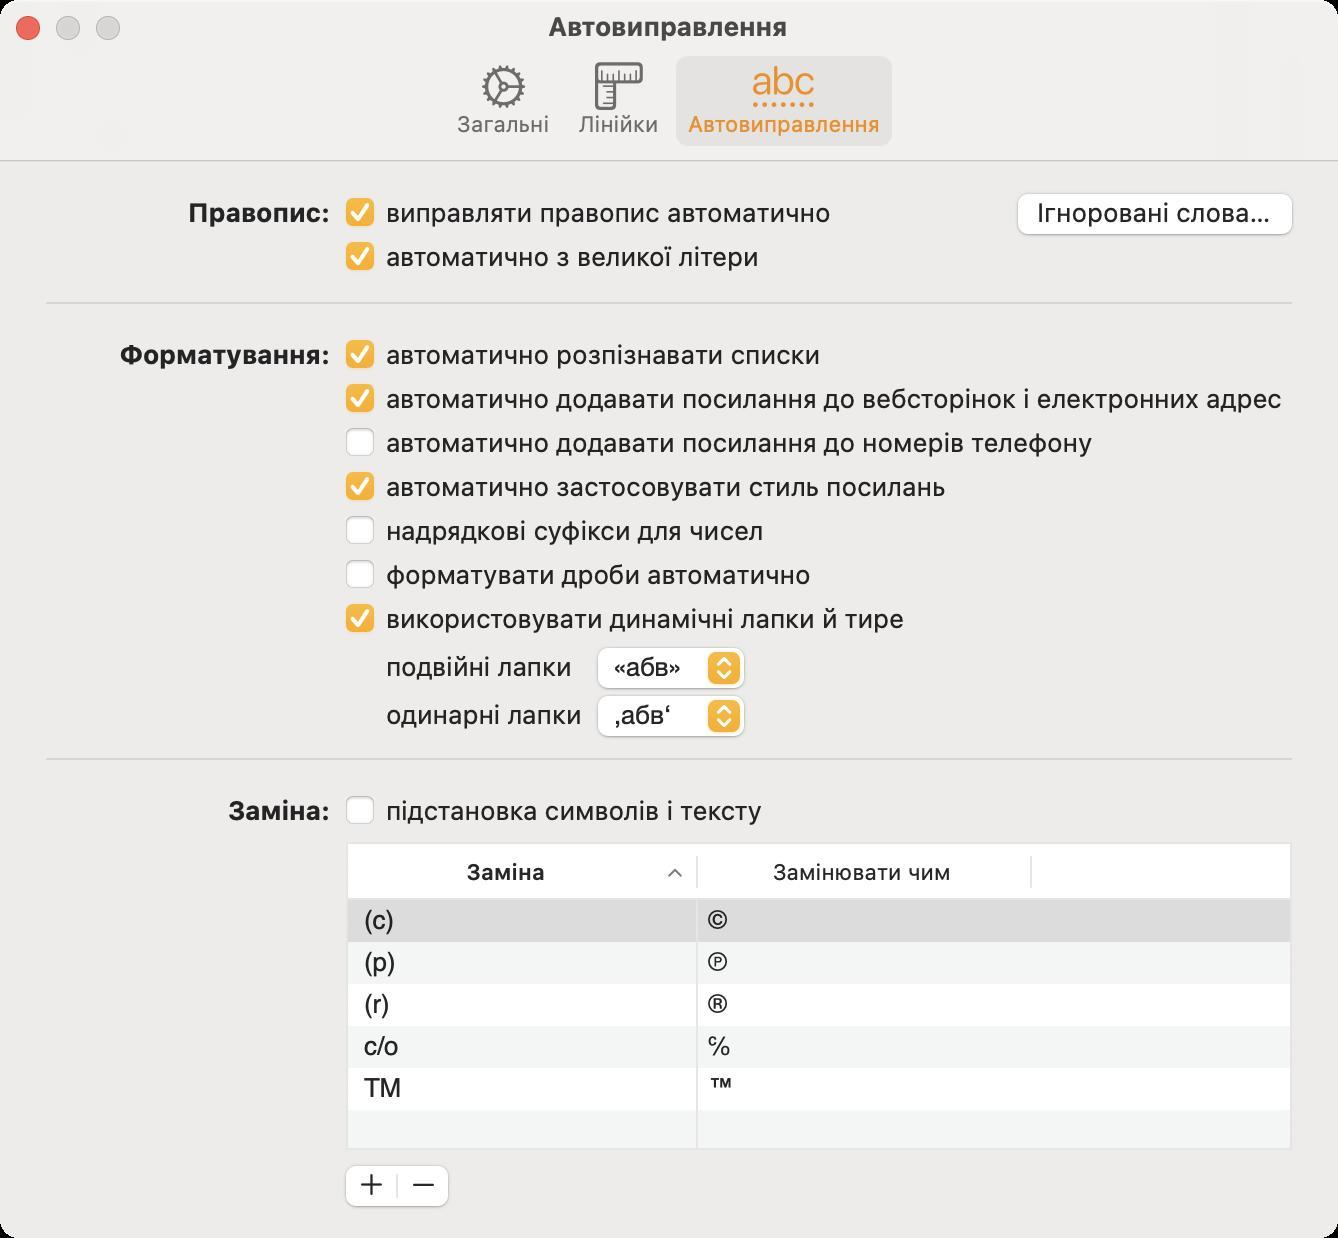
Accessibility tree:
{"name": "Автовиправлення", "role": "AXWindow", "description": null, "role_description": "діалогове вікно", "value": null, "position": "584.00;295.00", "size": "669;619", "children": [{"name": null, "role": "AXGroup", "description": null, "role_description": "група", "value": null, "position": "3.00;82.00", "size": "663;533", "children": [{"name": null, "role": "AXStaticText", "description": null, "role_description": "текст", "value": "Правопис:", "position": "21.00;98.00", "size": "146;16", "children": []}, {"name": null, "role": "AXStaticText", "description": null, "role_description": "текст", "value": "Форматування:", "position": "21.00;169.00", "size": "146;16", "children": []}, {"name": null, "role": "AXStaticText", "description": null, "role_description": "текст", "value": "Заміна:", "position": "21.00;397.00", "size": "146;16", "children": []}, {"name": "виправляти_правопис_автоматично", "role": "AXCheckBox", "description": null, "role_description": "галочка", "value": 1, "position": "171.00;97.00", "size": "249;18", "children": []}, {"name": "автоматично_з_великої_літери", "role": "AXCheckBox", "description": null, "role_description": "галочка", "value": 1, "position": "171.00;119.00", "size": "213;18", "children": []}, {"name": "автоматично_розпізнавати_списки", "role": "AXCheckBox", "description": null, "role_description": "галочка", "value": 1, "position": "171.00;168.00", "size": "244;18", "children": []}, {"name": "автоматично_додавати_посилання_до_вебсторінок_і_електронних_адрес", "role": "AXCheckBox", "description": null, "role_description": "галочка", "value": 1, "position": "171.00;190.00", "size": "475;18", "children": []}, {"name": "автоматично_додавати_посилання_до_номерів_телефону", "role": "AXCheckBox", "description": null, "role_description": "галочка", "value": 0, "position": "171.00;212.00", "size": "380;18", "children": []}, {"name": "надрядкові_суфікси_для_чисел", "role": "AXCheckBox", "description": null, "role_description": "галочка", "value": 0, "position": "171.00;256.00", "size": "215;18", "children": []}, {"name": "форматувати_дроби_автоматично", "role": "AXCheckBox", "description": null, "role_description": "галочка", "value": 0, "position": "171.00;278.00", "size": "239;18", "children": []}, {"name": "використовувати_динамічні_лапки_й_тире", "role": "AXCheckBox", "description": null, "role_description": "галочка", "value": 1, "position": "171.00;300.00", "size": "286;18", "children": []}, {"name": "підстановка_символів_і_тексту", "role": "AXCheckBox", "description": null, "role_description": "галочка", "value": 0, "position": "171.00;396.00", "size": "215;18", "children": []}, {"name": null, "role": "AXStaticText", "description": null, "role_description": "текст", "value": "подвійні лапки", "position": "191.00;325.00", "size": "102;16", "children": []}, {"name": null, "role": "AXStaticText", "description": null, "role_description": "текст", "value": "одинарні лапки", "position": "191.00;349.00", "size": "102;16", "children": []}, {"name": null, "role": "AXPopUpButton", "description": null, "role_description": "кнопка спливного меню", "value": "«абв»", "position": "296.00;323.00", "size": "80;25", "children": []}, {"name": null, "role": "AXScrollArea", "description": null, "role_description": "область прокручування", "value": null, "position": "173.00;421.00", "size": "473;154", "children": [{"name": null, "role": "AXTable", "description": null, "role_description": "таблиця", "value": null, "position": "174.00;450.00", "size": "471;124", "children": [{"name": null, "role": "AXRow", "description": null, "role_description": "рядок таблиці", "value": null, "position": "174.00;450.00", "size": "471;21", "children": [{"name": null, "role": "AXCell", "description": null, "role_description": "комірка", "value": null, "position": "180.00;450.00", "size": "166;20", "children": [{"name": null, "role": "AXTextField", "description": null, "role_description": "текстове поле", "value": "(c)", "position": "180.00;451.50", "size": "166;17", "children": []}]}, {"name": null, "role": "AXCell", "description": null, "role_description": "комірка", "value": null, "position": "352.00;450.00", "size": "158;20", "children": [{"name": null, "role": "AXTextField", "description": null, "role_description": "текстове поле", "value": "©", "position": "352.00;451.50", "size": "158;17", "children": []}]}]}, {"name": null, "role": "AXRow", "description": null, "role_description": "рядок таблиці", "value": null, "position": "174.00;471.00", "size": "471;21", "children": [{"name": null, "role": "AXCell", "description": null, "role_description": "комірка", "value": null, "position": "180.00;471.00", "size": "166;20", "children": [{"name": null, "role": "AXTextField", "description": null, "role_description": "текстове поле", "value": "(p)", "position": "180.00;472.50", "size": "166;17", "children": []}]}, {"name": null, "role": "AXCell", "description": null, "role_description": "комірка", "value": null, "position": "352.00;471.00", "size": "158;20", "children": [{"name": null, "role": "AXTextField", "description": null, "role_description": "текстове поле", "value": "℗", "position": "352.00;472.50", "size": "158;17", "children": []}]}]}, {"name": null, "role": "AXRow", "description": null, "role_description": "рядок таблиці", "value": null, "position": "174.00;492.00", "size": "471;21", "children": [{"name": null, "role": "AXCell", "description": null, "role_description": "комірка", "value": null, "position": "180.00;492.00", "size": "166;20", "children": [{"name": null, "role": "AXTextField", "description": null, "role_description": "текстове поле", "value": "(r)", "position": "180.00;493.50", "size": "166;17", "children": []}]}, {"name": null, "role": "AXCell", "description": null, "role_description": "комірка", "value": null, "position": "352.00;492.00", "size": "158;20", "children": [{"name": null, "role": "AXTextField", "description": null, "role_description": "текстове поле", "value": "®", "position": "352.00;493.50", "size": "158;17", "children": []}]}]}, {"name": null, "role": "AXRow", "description": null, "role_description": "рядок таблиці", "value": null, "position": "174.00;513.00", "size": "471;21", "children": [{"name": null, "role": "AXCell", "description": null, "role_description": "комірка", "value": null, "position": "180.00;513.00", "size": "166;20", "children": [{"name": null, "role": "AXTextField", "description": null, "role_description": "текстове поле", "value": "c/o", "position": "180.00;514.50", "size": "166;17", "children": []}]}, {"name": null, "role": "AXCell", "description": null, "role_description": "комірка", "value": null, "position": "352.00;513.00", "size": "158;20", "children": [{"name": null, "role": "AXTextField", "description": null, "role_description": "текстове поле", "value": "℅", "position": "352.00;514.50", "size": "158;17", "children": []}]}]}, {"name": null, "role": "AXRow", "description": null, "role_description": "рядок таблиці", "value": null, "position": "174.00;534.00", "size": "471;21", "children": [{"name": null, "role": "AXCell", "description": null, "role_description": "комірка", "value": null, "position": "180.00;534.00", "size": "166;20", "children": [{"name": null, "role": "AXTextField", "description": null, "role_description": "текстове поле", "value": "TM", "position": "180.00;535.50", "size": "166;17", "children": []}]}, {"name": null, "role": "AXCell", "description": null, "role_description": "комірка", "value": null, "position": "352.00;534.00", "size": "158;20", "children": [{"name": null, "role": "AXTextField", "description": null, "role_description": "текстове поле", "value": "™", "position": "352.00;535.50", "size": "158;17", "children": []}]}]}, {"name": null, "role": "AXColumn", "description": null, "role_description": "стовпчик", "value": null, "position": "174.00;450.00", "size": "175;124", "children": []}, {"name": null, "role": "AXColumn", "description": null, "role_description": "стовпчик", "value": null, "position": "349.00;450.00", "size": "167;124", "children": []}, {"name": null, "role": "AXGroup", "description": null, "role_description": "група", "value": null, "position": "174.00;422.00", "size": "471;28", "children": [{"name": "Заміна", "role": "AXButton", "description": null, "role_description": "кнопка сортування", "value": null, "position": "174.00;422.00", "size": "175;28", "children": []}, {"name": "Замінювати_чим", "role": "AXButton", "description": null, "role_description": "кнопка сортування", "value": null, "position": "349.00;422.00", "size": "167;28", "children": []}]}]}]}, {"name": "Ігноровані_слова…", "role": "AXButton", "description": null, "role_description": "кнопка", "value": null, "position": "502.00;92.00", "size": "151;32", "children": []}, {"name": null, "role": "AXPopUpButton", "description": null, "role_description": "кнопка спливного меню", "value": "‚абв‘", "position": "296.00;347.00", "size": "80;25", "children": []}, {"name": null, "role": "AXGroup", "description": null, "role_description": "група", "value": null, "position": "170.00;581.00", "size": "57;24", "children": [{"name": null, "role": "AXButton", "description": "додати", "role_description": "кнопка", "value": null, "position": "170.00;581.00", "size": "29;24", "children": []}, {"name": null, "role": "AXButton", "description": "вилучити", "role_description": "кнопка", "value": null, "position": "199.00;581.00", "size": "28;24", "children": []}]}, {"name": "автоматично_застосовувати_стиль_посилань", "role": "AXCheckBox", "description": null, "role_description": "галочка", "value": 1, "position": "171.00;234.00", "size": "306;18", "children": []}]}, {"name": null, "role": "AXToolbar", "description": null, "role_description": "панель інструментів", "value": null, "position": "0.00;28.00", "size": "669;52", "children": [{"name": "Загальні", "role": "AXButton", "description": "Загальні", "role_description": "кнопка", "value": null, "position": "222.50;28.00", "size": "58;52", "children": []}, {"name": "Лінійки", "role": "AXButton", "description": "Лінійки", "role_description": "кнопка", "value": null, "position": "282.00;28.00", "size": "55;52", "children": []}, {"name": "Автовиправлення", "role": "AXButton", "description": "Автовиправлення", "role_description": "кнопка", "value": null, "position": "338.00;28.00", "size": "108;52", "children": []}]}, {"name": null, "role": "AXButton", "description": null, "role_description": "кнопка закривання", "value": null, "position": "7.00;6.00", "size": "14;16", "children": []}, {"name": null, "role": "AXButton", "description": null, "role_description": "кнопка оптимізації", "value": null, "position": "47.00;6.00", "size": "14;16", "children": [{"name": null, "role": "AXGroup", "description": null, "role_description": "група", "value": null, "position": "47.00;6.00", "size": "14;16", "children": [{"name": null, "role": "AXGroup", "description": null, "role_description": "група", "value": null, "position": "47.00;6.00", "size": "14;16", "children": []}]}]}, {"name": null, "role": "AXButton", "description": null, "role_description": "кнопка згортання", "value": null, "position": "27.00;6.00", "size": "14;16", "children": []}, {"name": null, "role": "AXStaticText", "description": null, "role_description": "текст", "value": "Автовиправлення", "position": "272.00;5.00", "size": "124;16", "children": []}]}